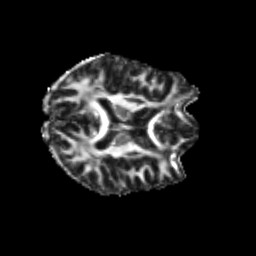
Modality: FA
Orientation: axial
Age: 29
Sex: male
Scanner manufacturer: siemens
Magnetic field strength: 3 T
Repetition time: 3.5 s
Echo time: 0.104 s